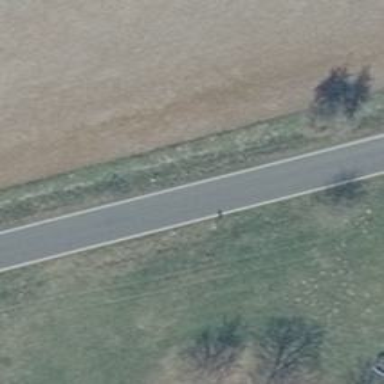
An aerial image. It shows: Secondary road with asphalt surface.